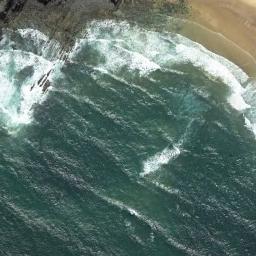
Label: beach